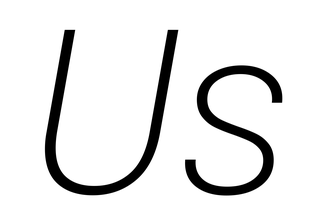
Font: Poppins-ExtraLightItalic